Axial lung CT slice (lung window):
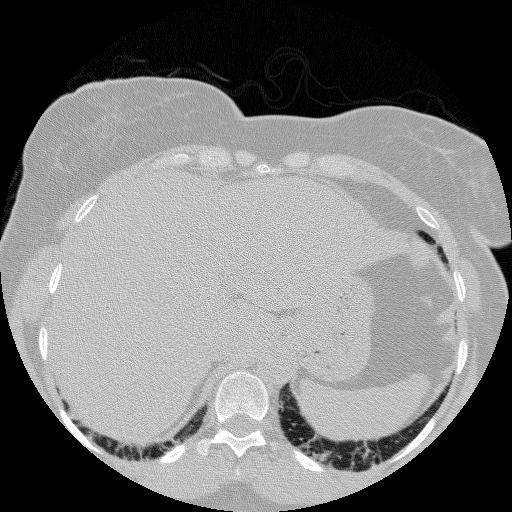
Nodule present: no